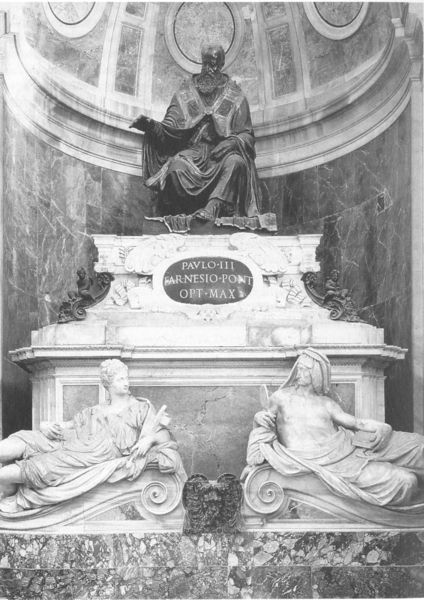
Titel: Grabmal von Papst Paul III. Farnese
Künstler: Guglielmo della Porta
Standort: Rom, S. Pietro (EU - I - Latium)
Schlagwörter: hand, mann, weiß, frauen, menschen, frau, marmor, schwarz, bart, spiegel, kirche, mantel, sitzend, gewänder, locken, renaissance, kreis, skulptur, statue, liegen, italien, kuppel, papst, tafel, bronze, granit, podest, foto, nische, denkmal, schwarzweiß, plakette, rom, sims, skulpturen, grab, segen, segnen, zugewandt, schnecke, grabmal, mann frau, max, petersdom, zentralbau, schirft, paulus, pabst, paulo